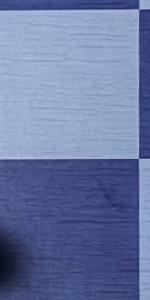
Label: Empty